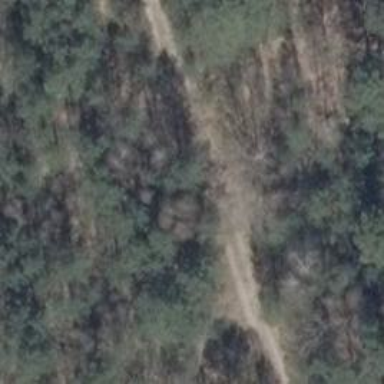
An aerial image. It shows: Dirt track road with grade 4 tracktype.